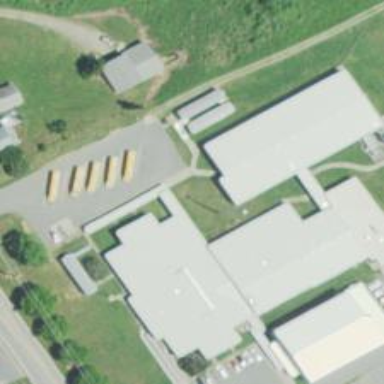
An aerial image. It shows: School.